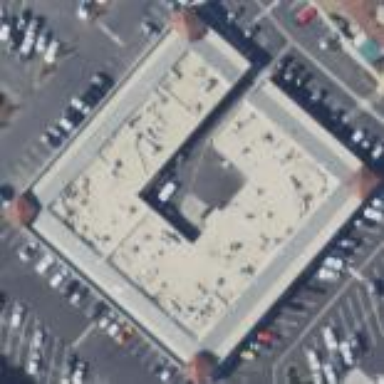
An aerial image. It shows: Retail building.